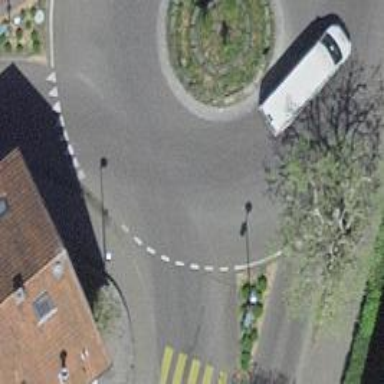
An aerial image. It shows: Secondary road with asphalt surface leading to roundabout.